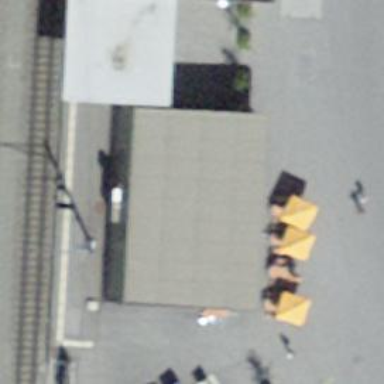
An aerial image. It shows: Kiosk.